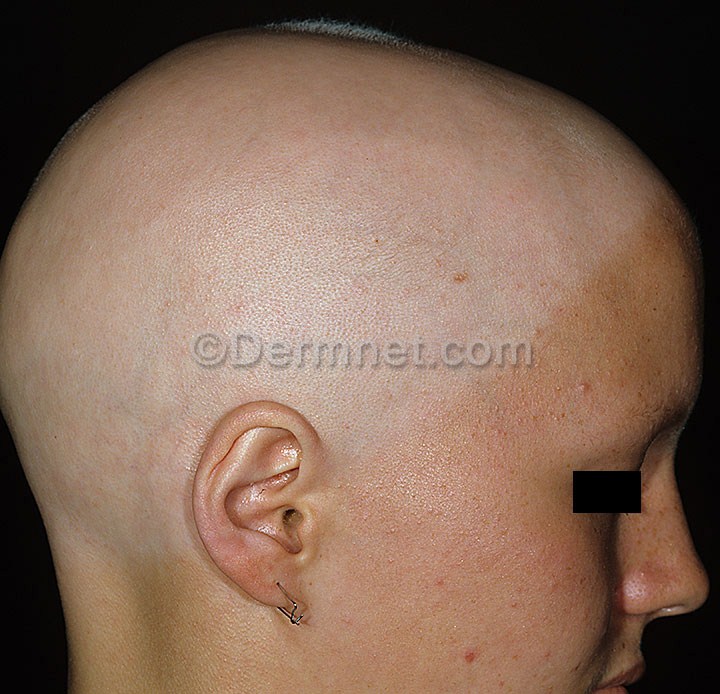
Disease: Nail Fungus and other Nail Disease